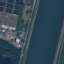
Land use / land cover: River